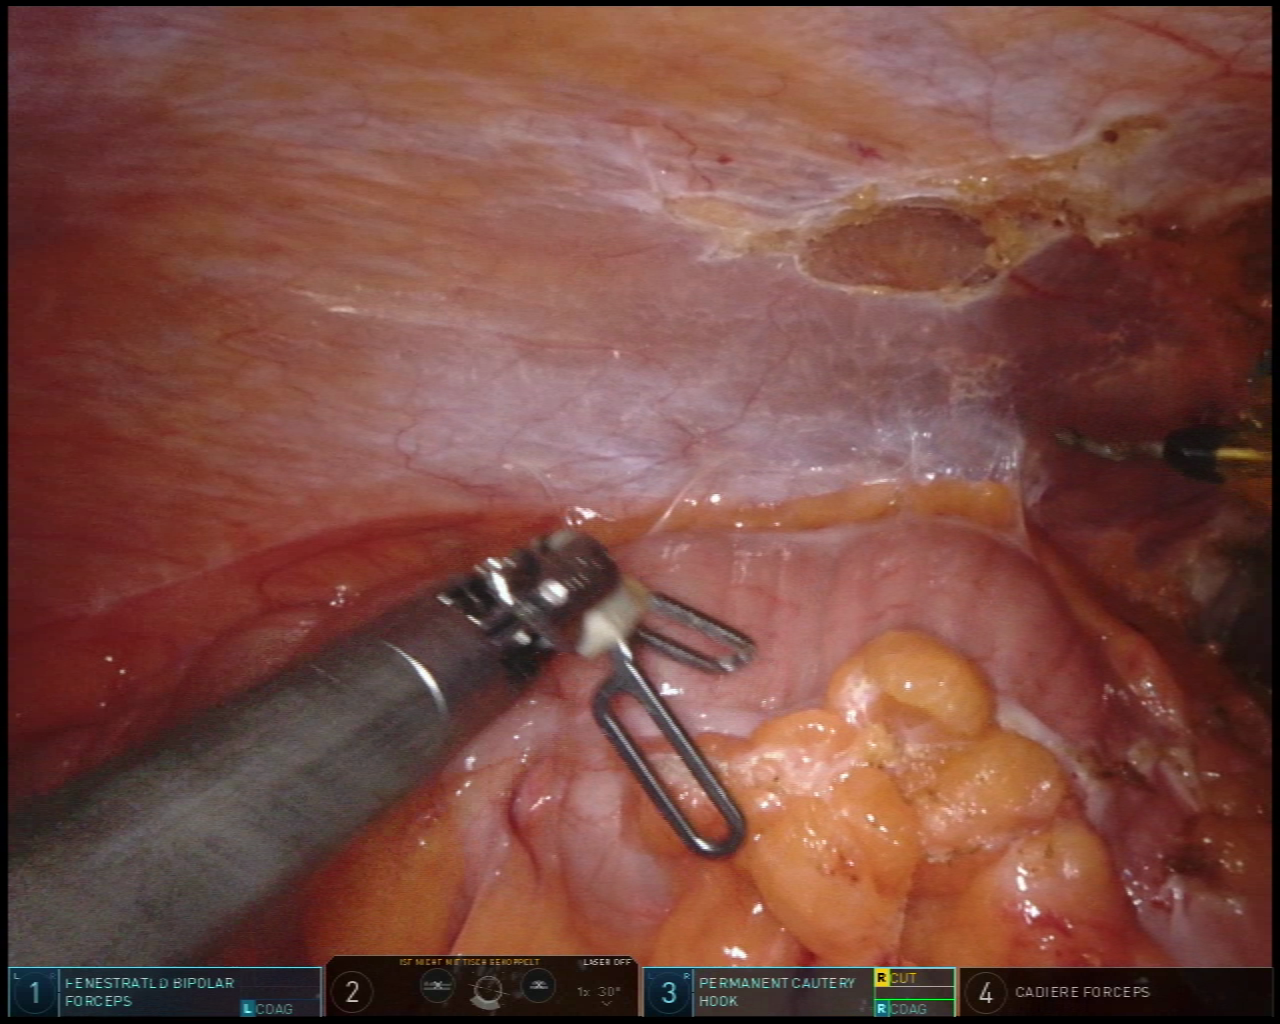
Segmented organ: colon
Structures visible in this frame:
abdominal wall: yes
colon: yes
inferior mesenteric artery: no
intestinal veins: no
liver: no
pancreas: no
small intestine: no
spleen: no
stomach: no
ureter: no
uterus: no
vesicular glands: no